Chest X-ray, PA view. Patient: 39 years old, sex M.
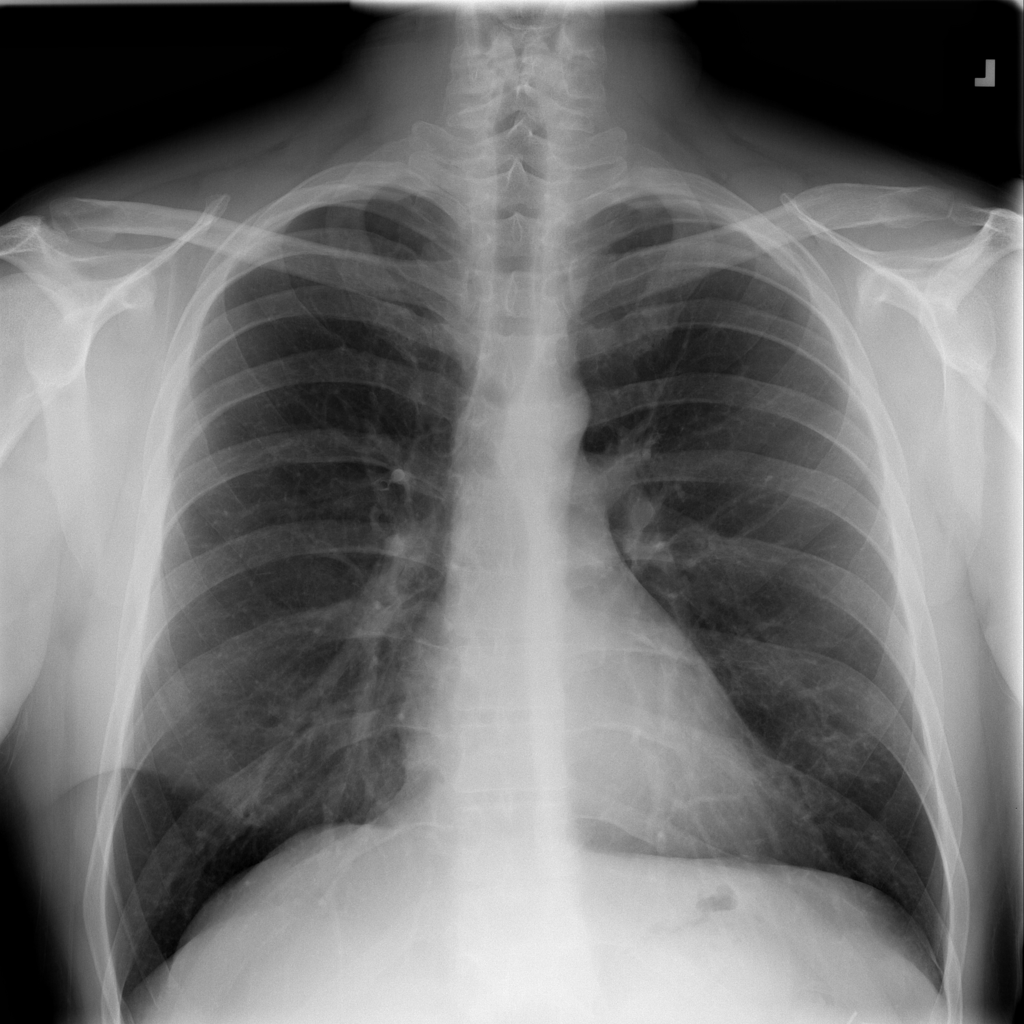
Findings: No Finding